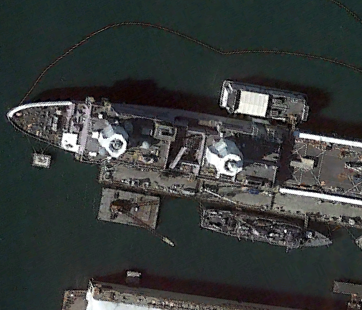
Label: combat